Interaction volume radius: 5 \u00c5
Interaction volume height: 20 \u00c5
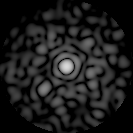
Disorder parameter: 0.8477